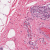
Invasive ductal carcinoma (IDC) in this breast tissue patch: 0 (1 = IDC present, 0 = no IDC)